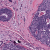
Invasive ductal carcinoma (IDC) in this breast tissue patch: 0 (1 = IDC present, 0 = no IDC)